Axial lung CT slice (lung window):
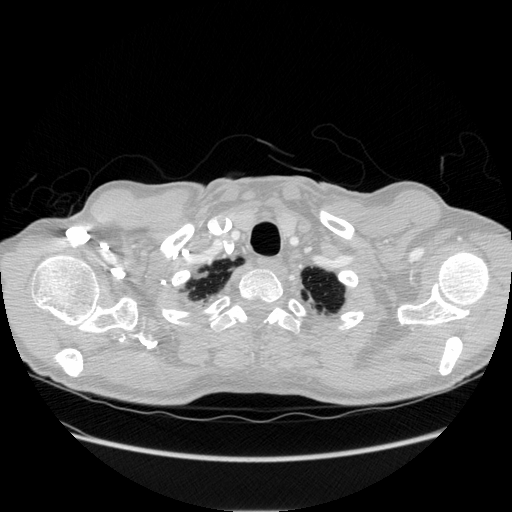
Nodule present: no